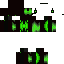
A female skeleton skin with dark skin dressed in a blue hoodie and black pants, featuring a closed mouth.